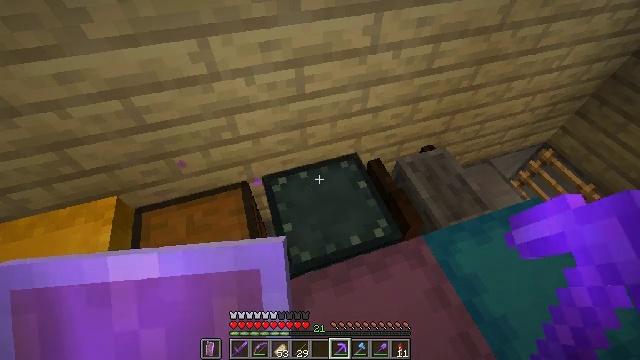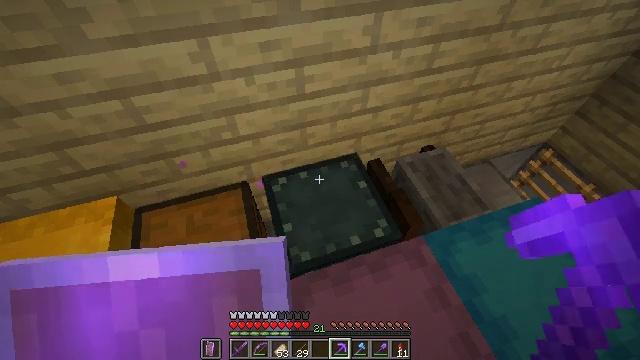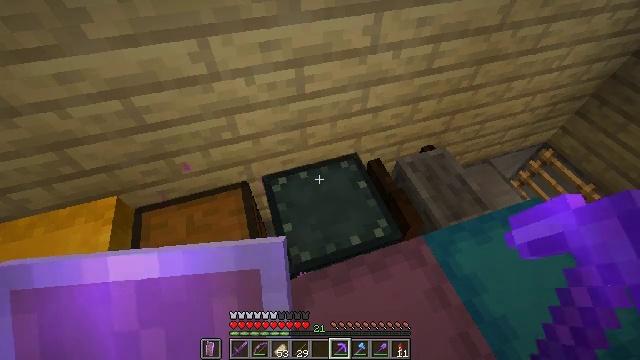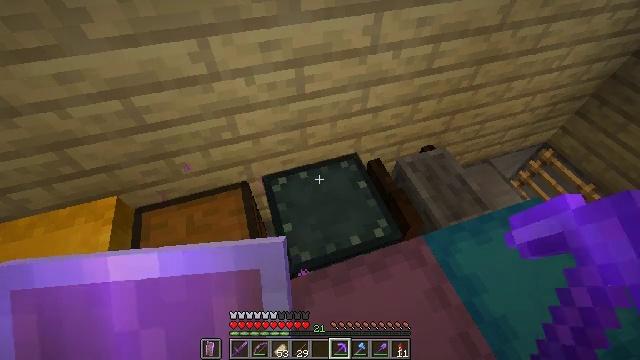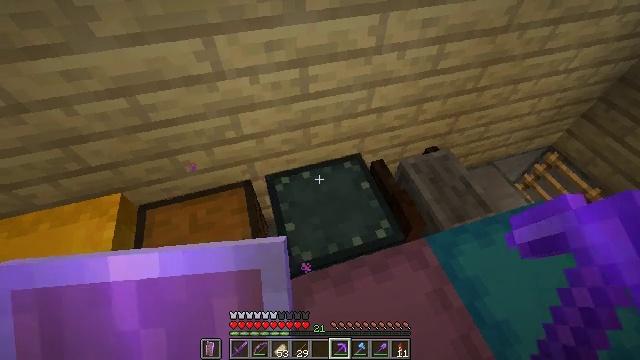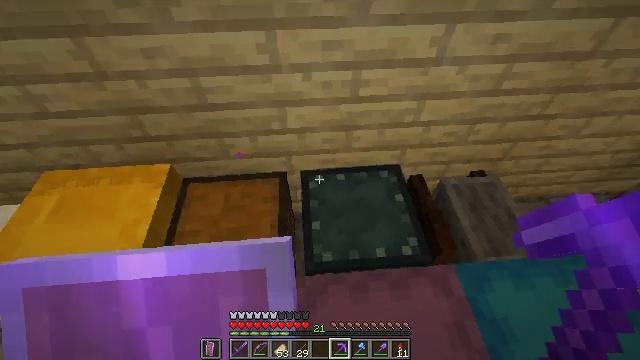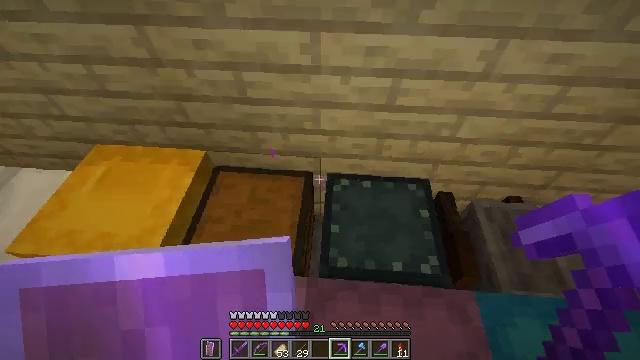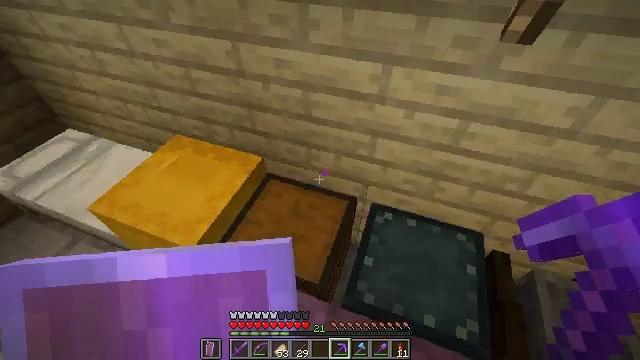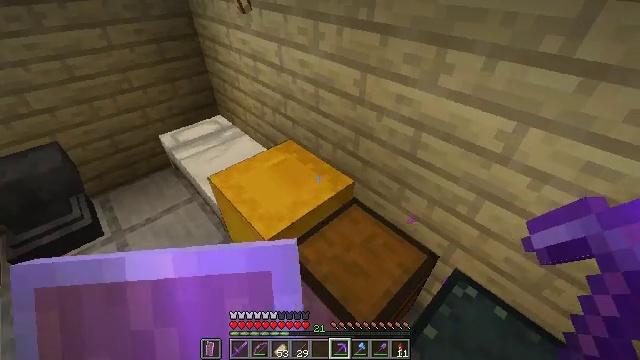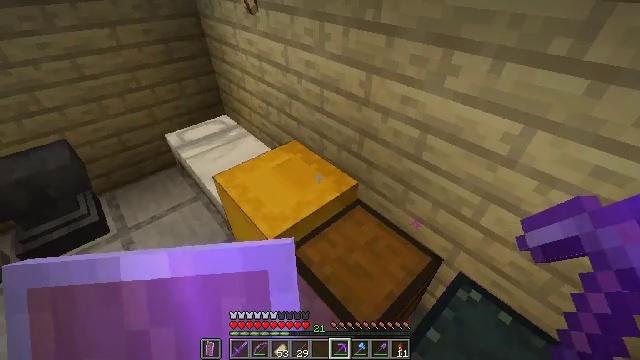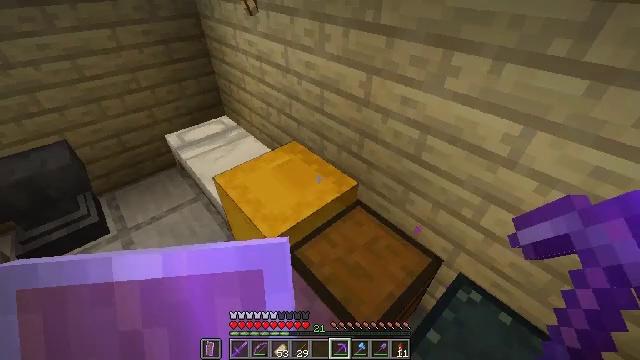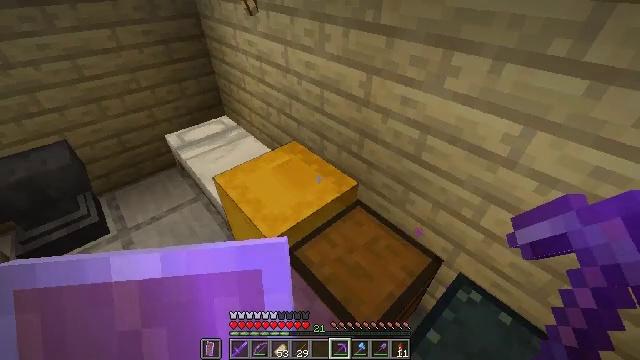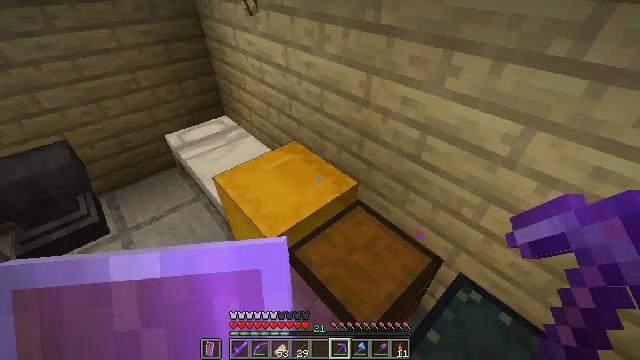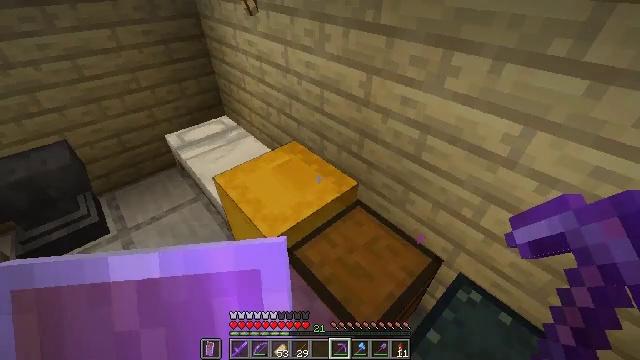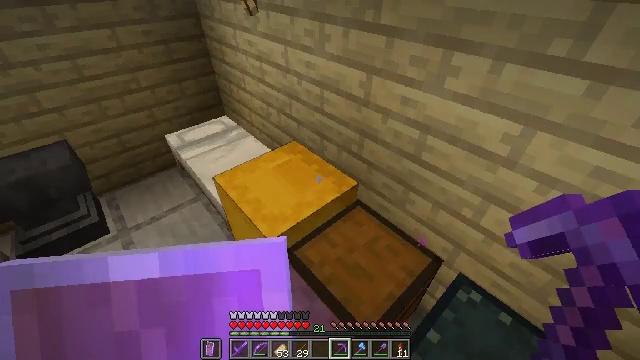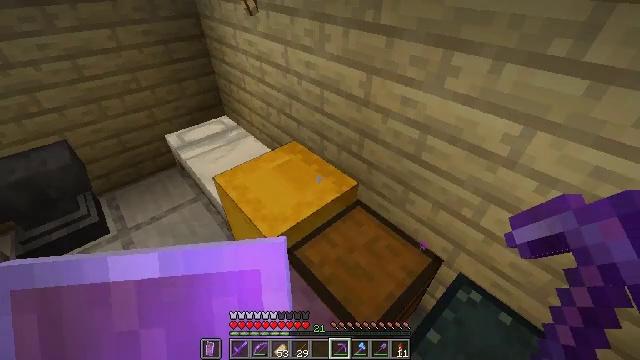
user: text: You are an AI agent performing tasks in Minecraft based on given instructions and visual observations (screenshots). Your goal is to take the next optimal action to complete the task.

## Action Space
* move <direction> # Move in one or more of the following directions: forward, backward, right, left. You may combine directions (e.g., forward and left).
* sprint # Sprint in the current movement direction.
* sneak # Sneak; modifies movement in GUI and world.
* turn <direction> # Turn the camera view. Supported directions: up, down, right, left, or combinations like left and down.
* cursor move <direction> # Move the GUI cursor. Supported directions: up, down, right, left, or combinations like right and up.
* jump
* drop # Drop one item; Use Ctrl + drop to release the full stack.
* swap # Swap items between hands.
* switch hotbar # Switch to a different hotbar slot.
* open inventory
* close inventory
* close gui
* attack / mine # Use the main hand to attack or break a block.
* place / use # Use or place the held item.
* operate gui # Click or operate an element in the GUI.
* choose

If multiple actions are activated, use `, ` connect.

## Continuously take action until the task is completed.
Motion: motion action
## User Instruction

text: Convert netherrack into nether brick using a furnace.
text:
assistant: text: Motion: no_op
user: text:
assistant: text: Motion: no_op
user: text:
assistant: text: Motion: no_op
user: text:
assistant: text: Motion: turn left
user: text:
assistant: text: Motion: turn left
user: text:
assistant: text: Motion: turn left
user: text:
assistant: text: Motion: turn left and up
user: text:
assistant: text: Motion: turn left and up
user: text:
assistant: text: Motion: turn left
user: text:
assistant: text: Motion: no_op
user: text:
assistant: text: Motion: no_op
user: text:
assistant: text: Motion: no_op
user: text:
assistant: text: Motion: no_op
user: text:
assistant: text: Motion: no_op
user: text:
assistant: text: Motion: no_op
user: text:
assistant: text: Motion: no_op
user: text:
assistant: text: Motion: no_op
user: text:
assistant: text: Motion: turn right
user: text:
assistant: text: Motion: turn right and down
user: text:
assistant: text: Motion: turn right and down
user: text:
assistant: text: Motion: turn right
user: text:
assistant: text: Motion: no_op
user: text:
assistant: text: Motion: no_op
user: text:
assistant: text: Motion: no_op
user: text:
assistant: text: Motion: no_op
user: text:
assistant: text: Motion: no_op
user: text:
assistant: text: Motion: no_op
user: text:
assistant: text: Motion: no_op
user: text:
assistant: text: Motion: no_op
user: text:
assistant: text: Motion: no_op